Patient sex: M
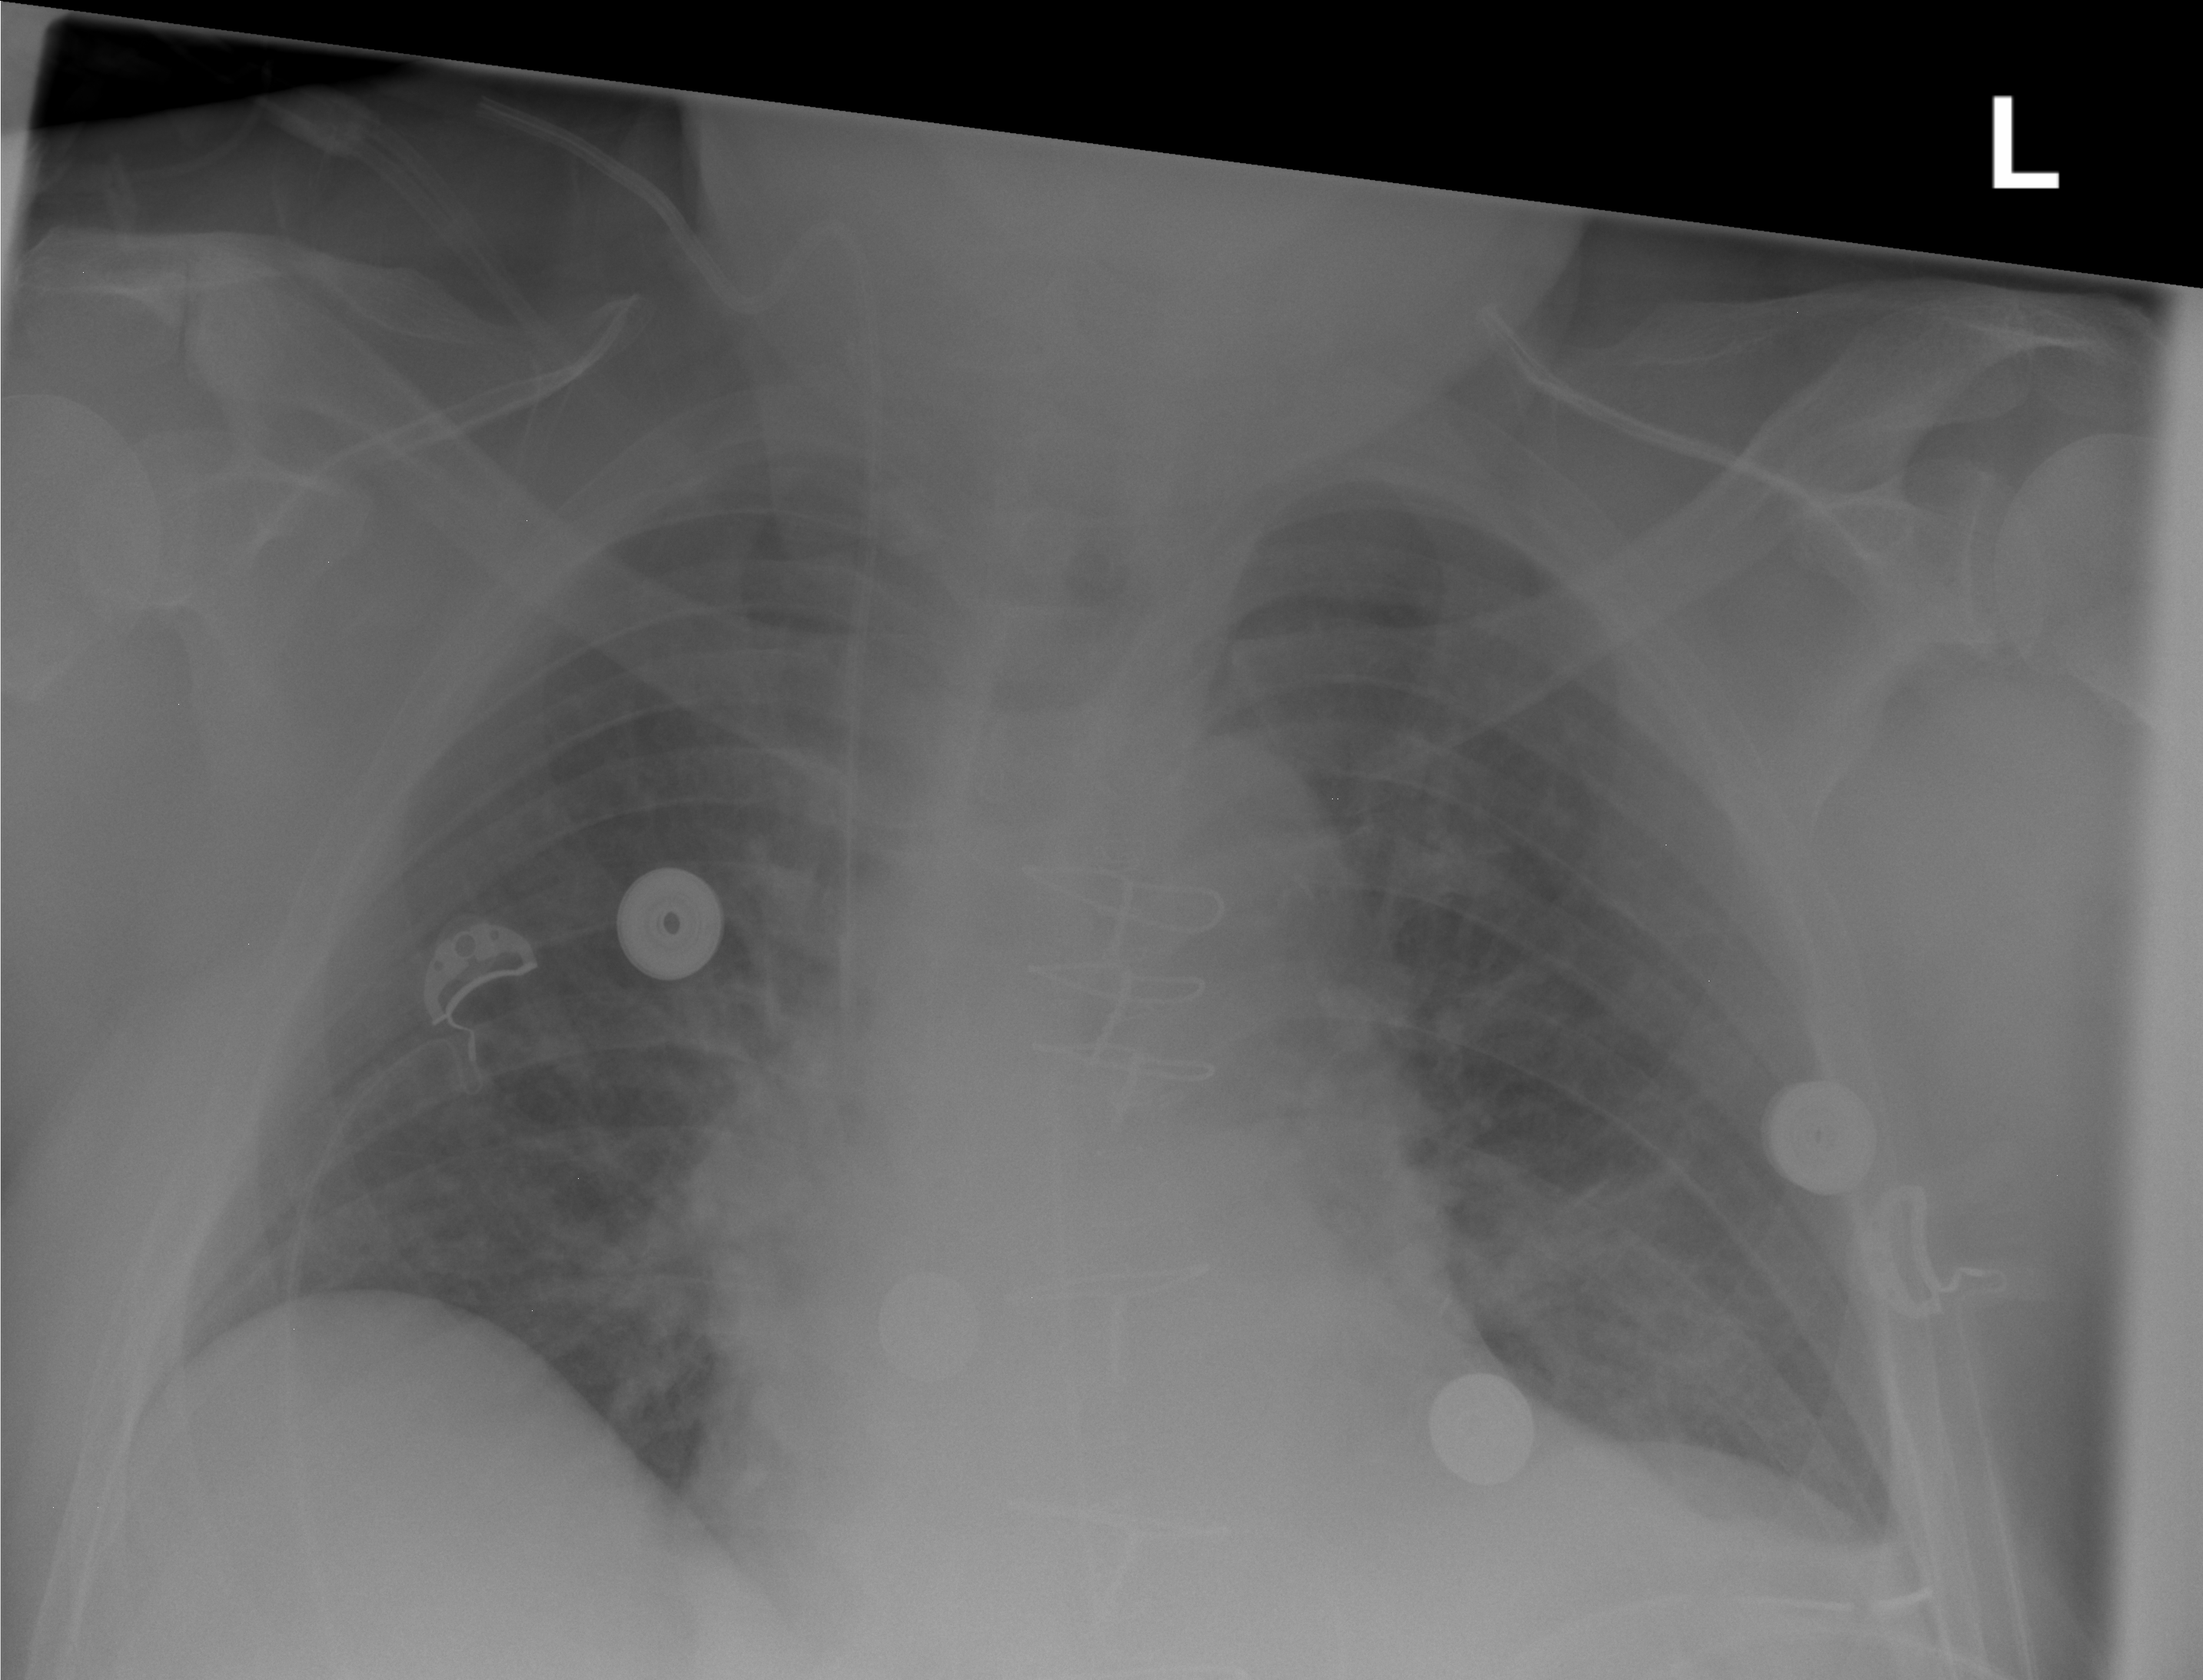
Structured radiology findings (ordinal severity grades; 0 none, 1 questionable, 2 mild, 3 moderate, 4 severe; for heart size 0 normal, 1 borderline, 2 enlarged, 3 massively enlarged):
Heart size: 0
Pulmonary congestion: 0
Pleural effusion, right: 0
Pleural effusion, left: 0
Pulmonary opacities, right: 0
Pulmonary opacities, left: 0
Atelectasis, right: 2
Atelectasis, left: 2